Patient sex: M
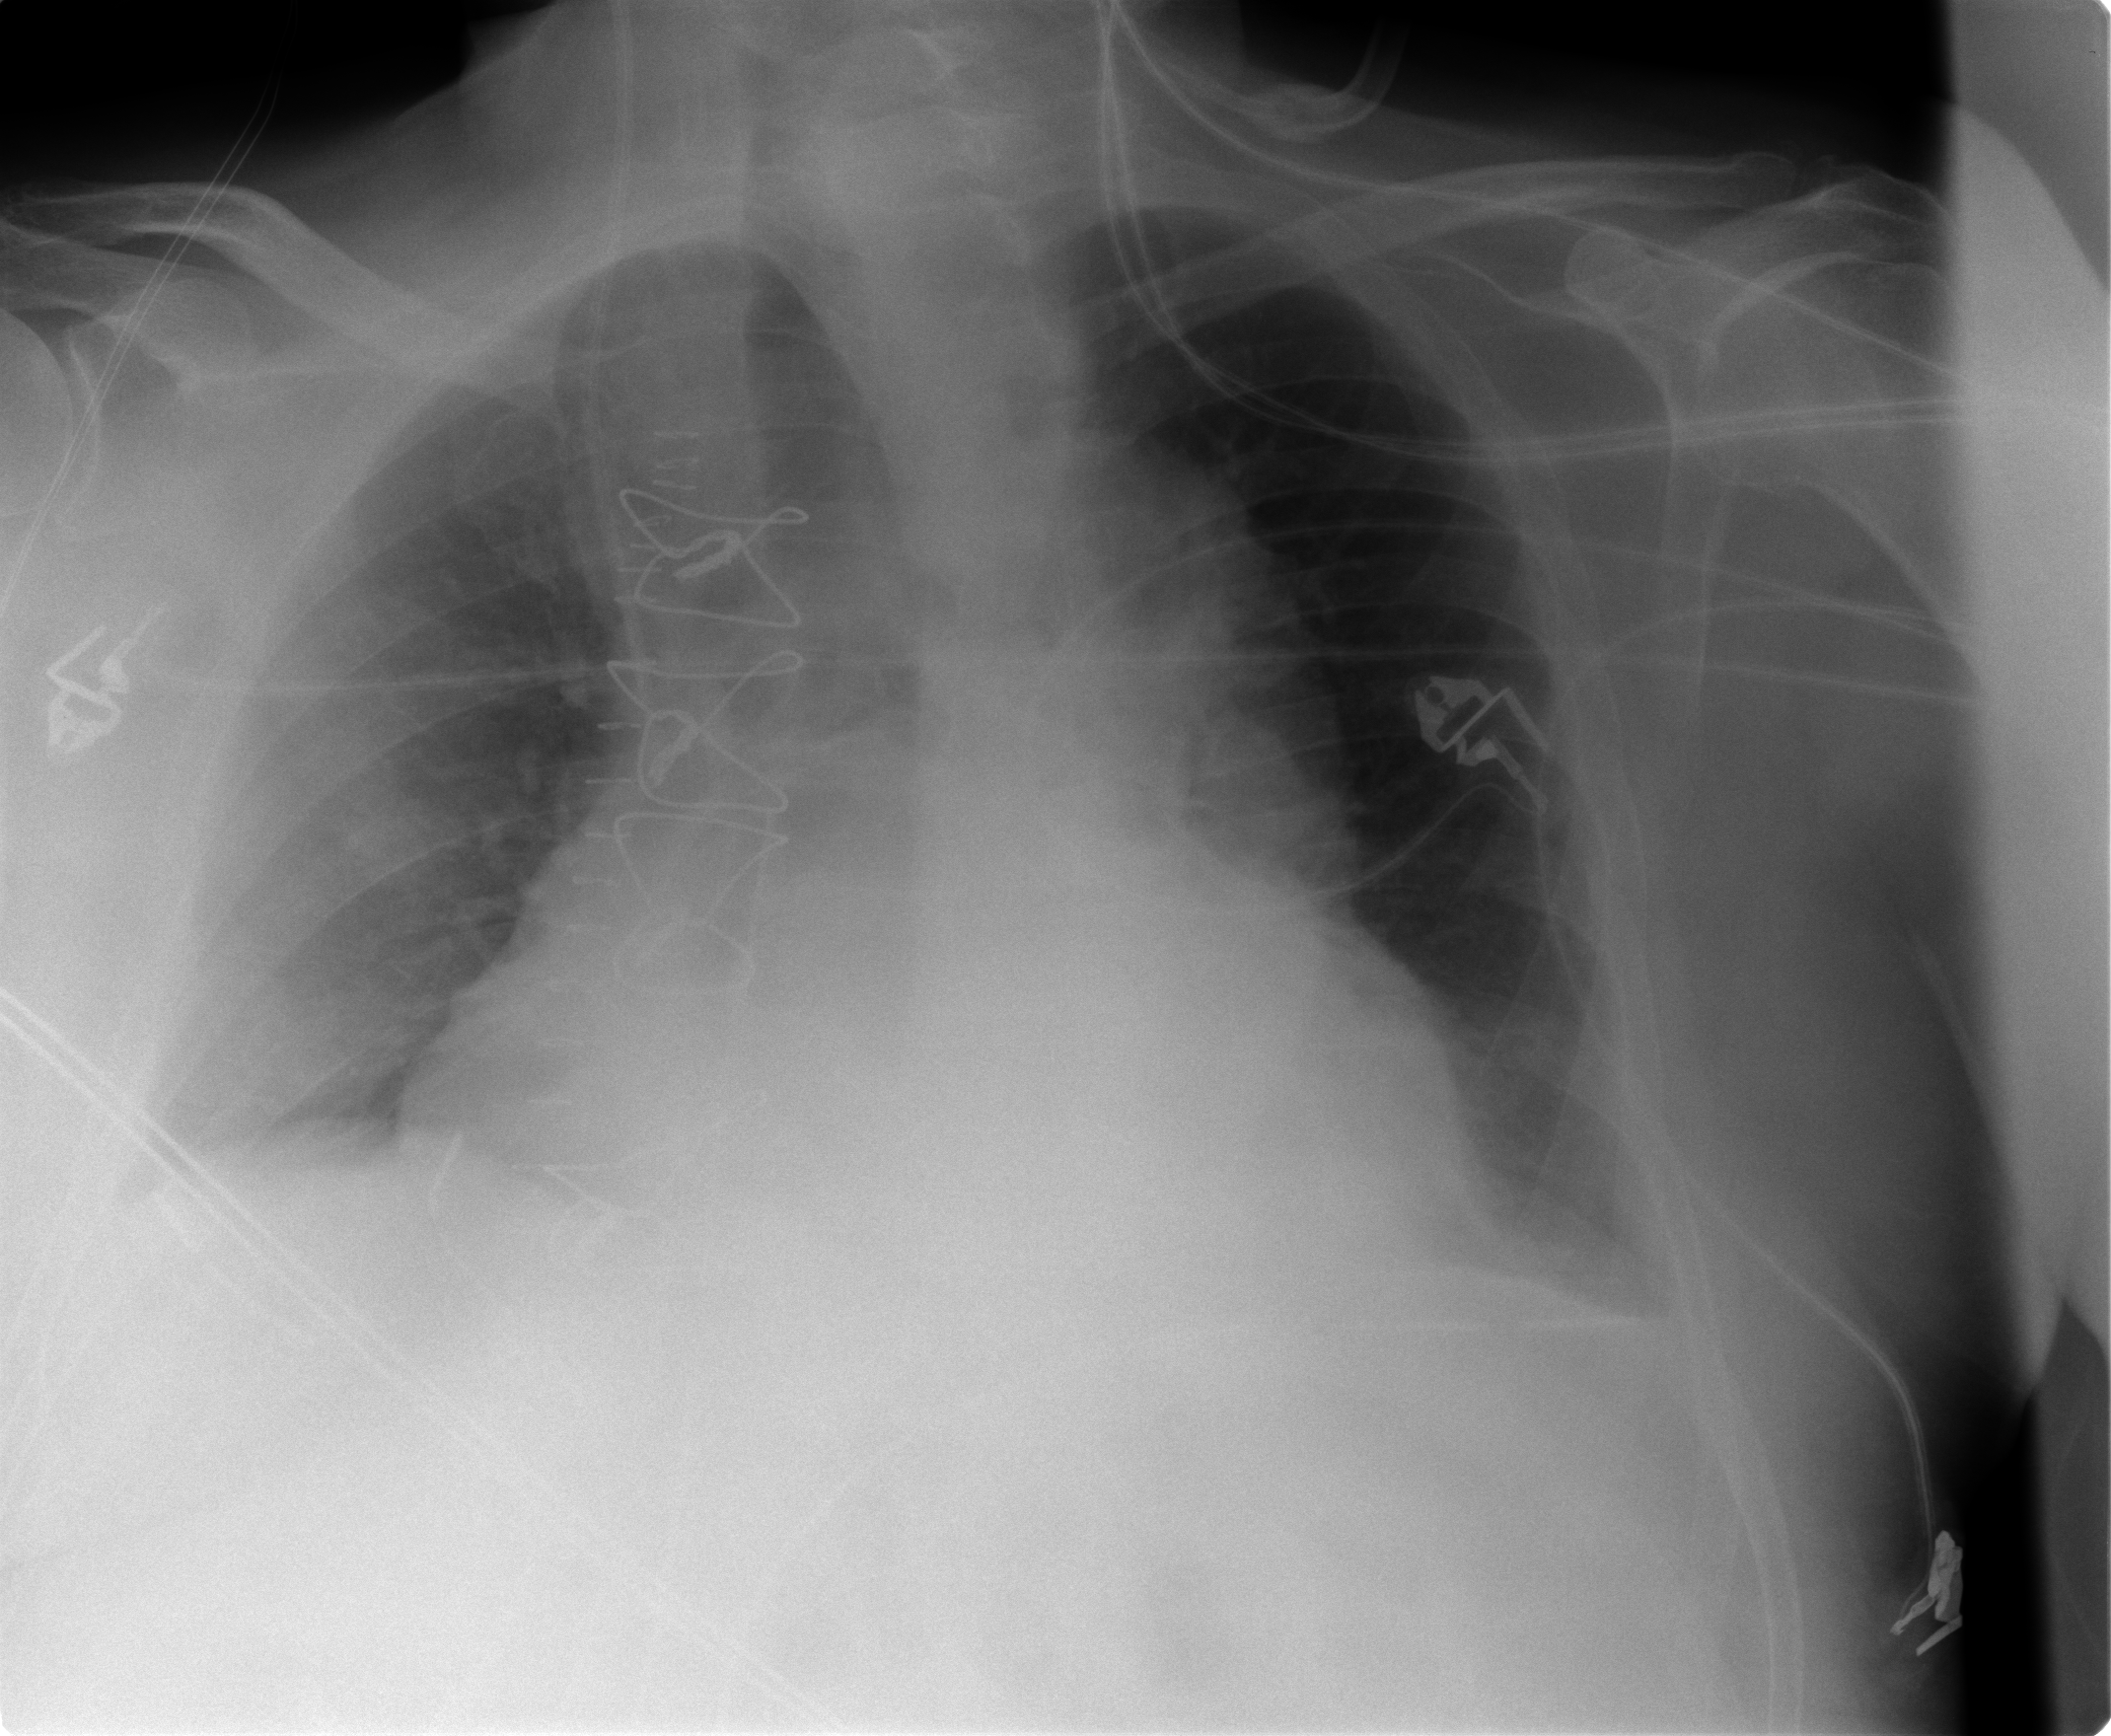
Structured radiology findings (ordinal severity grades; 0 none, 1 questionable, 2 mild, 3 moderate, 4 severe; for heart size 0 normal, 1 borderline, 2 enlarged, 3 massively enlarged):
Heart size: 1
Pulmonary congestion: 1
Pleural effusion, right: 0
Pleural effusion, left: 1
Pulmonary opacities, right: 0
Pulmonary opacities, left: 0
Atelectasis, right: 1
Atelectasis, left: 1